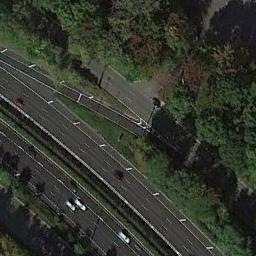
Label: freeway